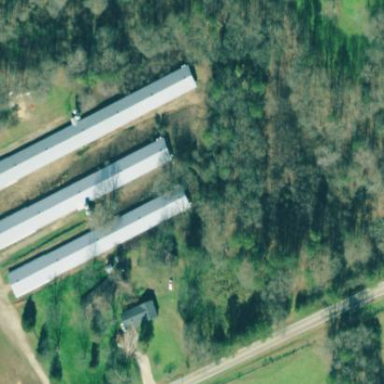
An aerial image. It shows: Poultry house.